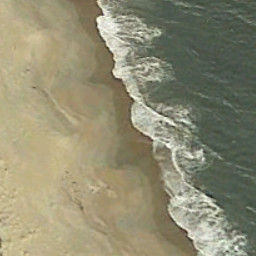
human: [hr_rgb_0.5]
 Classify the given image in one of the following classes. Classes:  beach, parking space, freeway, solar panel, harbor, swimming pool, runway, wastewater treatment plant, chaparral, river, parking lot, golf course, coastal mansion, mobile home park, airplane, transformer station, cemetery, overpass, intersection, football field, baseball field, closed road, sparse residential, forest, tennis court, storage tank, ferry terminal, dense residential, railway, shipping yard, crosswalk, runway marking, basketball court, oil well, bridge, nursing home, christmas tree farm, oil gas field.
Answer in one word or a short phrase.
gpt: beach